Question: So, I've got this:
'''
<ul class="fade">
<li>Hello</li>
<li>I am mahdi khaksar from iran</li>
<li>I am designer and programmer at progpars.com </li>
<li>www.ijquery.ir</li>
</ul>
<script src="https://www.datastreak.org/js/jquery.js"></script>
<script src="https://www.datastreak.org/js/inewsticker.js"></script>
<script>
$(document).ready(function() {
$('.fade').inewsticker({
speed : 3000,
effect : 'fade',
dir : 'ltr',
font_size : 13,
color : '#000',
font_family : 'arial',
delay_after : 1000
});
});
</script>
'''
<URL>
In a standalone HTML file, it works perfectly. But when I add it to our main site, I get this:

What am I missing here?
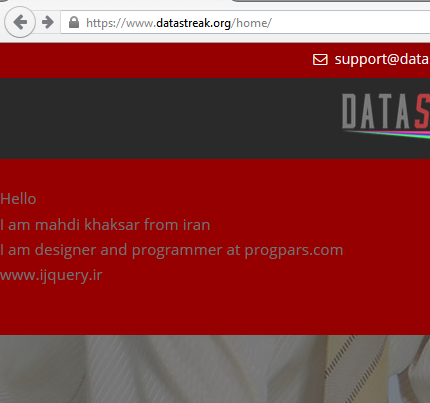
Answer: It was indeed a JS conflict. There was no problem with the code, the problem is now fixed.